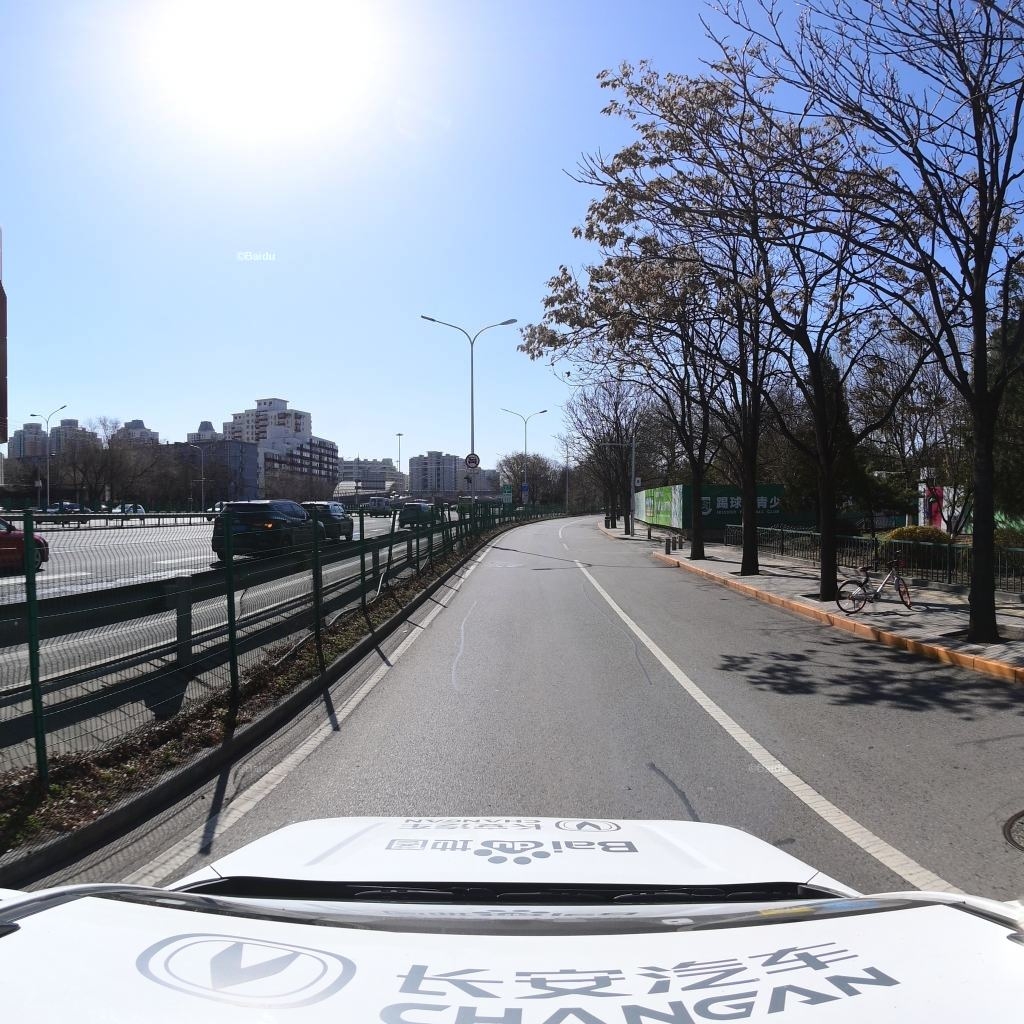
Region: Chaoyang
Road damage annotations: manhole cover, longitudinal patch, longitudinal patch, longitudinal patch